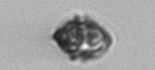
Label: Kryptoperidinium_triquetrum